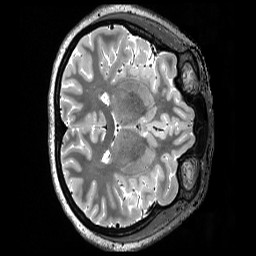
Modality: T2w
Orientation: axial
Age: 23
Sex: female
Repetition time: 3.2 s
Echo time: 0.563 s